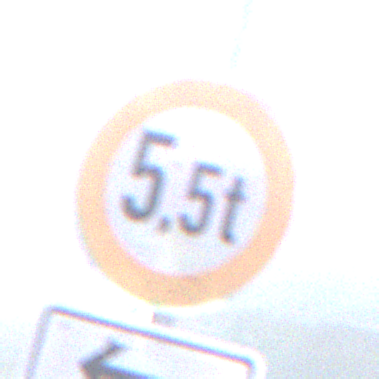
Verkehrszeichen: TatsaechlicheMasse
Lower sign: RichtungsangabeDurchPfeile2
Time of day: SunriseSunset
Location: Outdoor (Nature)
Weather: Clear
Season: NotSpecified
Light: Natural